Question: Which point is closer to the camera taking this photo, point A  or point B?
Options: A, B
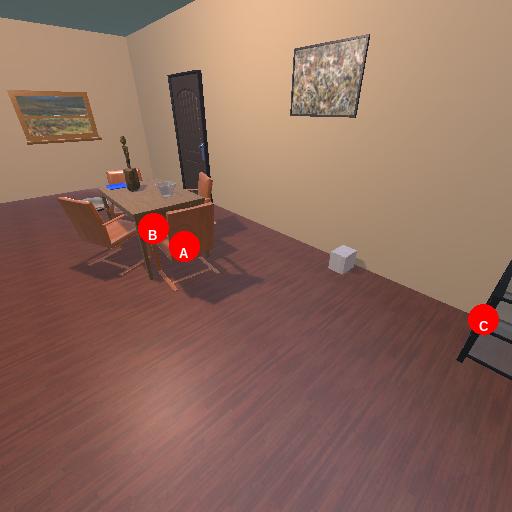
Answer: A